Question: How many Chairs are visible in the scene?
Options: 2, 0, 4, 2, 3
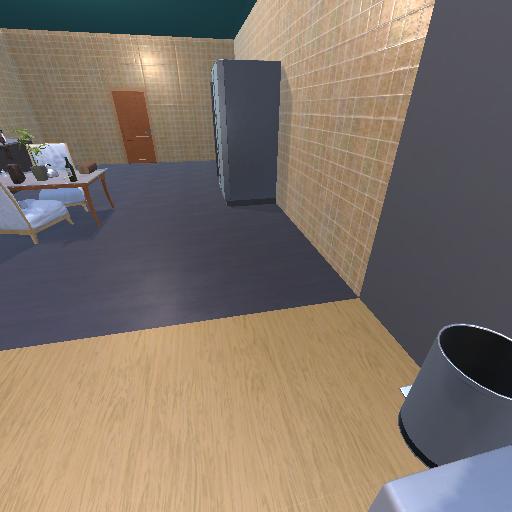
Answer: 2